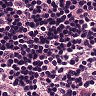
Metastatic tissue present: no